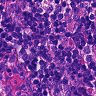
Metastatic tissue present: no